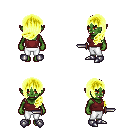
a pixel art fantasy rpg character, female body template, orc, green skin, maroon pirate shirt, white pants, gold left-swept hairstyle, metal boots, dagger, four views (front, back, left, right), 2x2 character sprite sheet, small pixel art, hard edges, no anti-aliasing